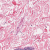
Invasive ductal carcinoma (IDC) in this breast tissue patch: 0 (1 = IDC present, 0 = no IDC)